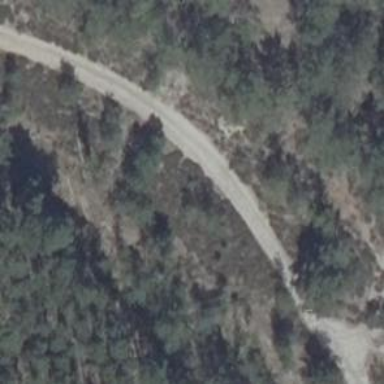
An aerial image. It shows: Sandy track road with grade4 tracktype.